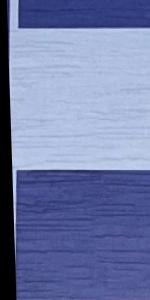
Label: Empty